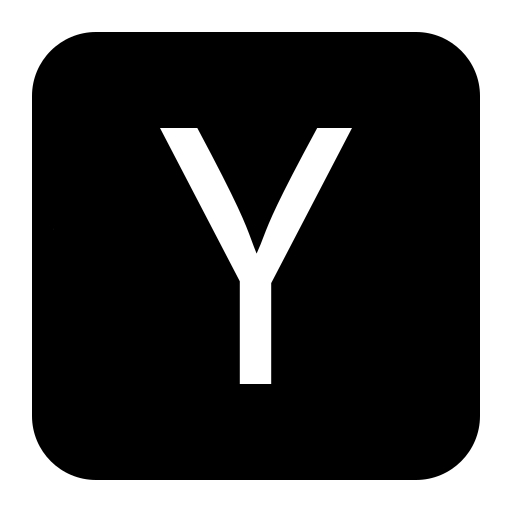
Tags: icon, FontAwesome, fa-icon, brand, square, hacker, news